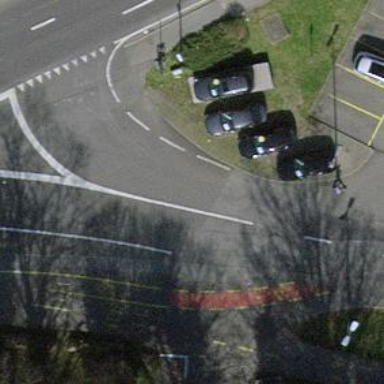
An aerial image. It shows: Unclassified road with asphalt surface. There is cycle lane on the left side.